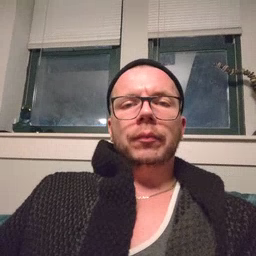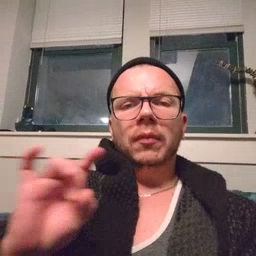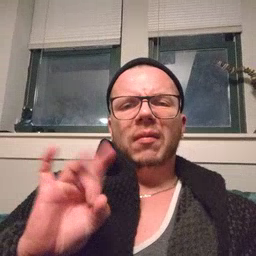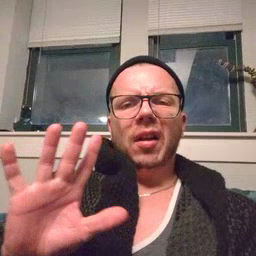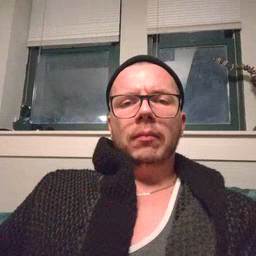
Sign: yucky